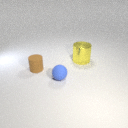
large yellow metal cylinder to the right of small blue rubber sphere